Question: I am making a small Swing application and have a JTextarea where I want a part of the text to be highlighted.
When I start my appl. the line that I indicated to be highlighted is highlighted by the method "highlight()"
'''
public static void highlight() {
uihw.getTa().setSelectionStart(indexTxt[pencil]);//uihw is the ui instvar that has the jTextarea
uihw.getTa().setSelectionEnd(indexTxt[pencil]+lines[pencil].length());
}
'''
As seen here:
Now, the moment I hit a Button ,it should select the next item below and highlight it.
'''
public static void buttonClicked(String f){
if (pencil!=lines.length-1){
pencil++;
}
highlight();
}
'''
And this is where the highlighting stops working.
I can go through the list up until the end (so I am sure the selection is actually done) but the text isn't highlighted anymore.
Any ideas on the why? Or suggestions for a better implementation of my highlighting feature?
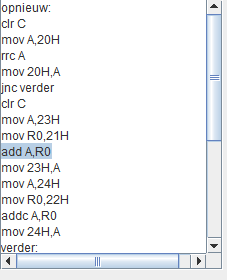
Answer: Selections may not be visible if the component loses focus. Instead you can use the Highlighter of the Component:
'''
HighlightPainter highlightPainter = DefaultHighlighter.DefaultHighlightPainter(Color.BLUE);//
Highlighter highlighter = textArea.getHighlighter();
highlighter.addHighlight(start, end, highlightPainter);
'''
If you wish the color to be the same as a selection color, you can use
'''
HighlightPainter highlightPainter = DefaultHighlighter.DefaultPainter;
'''
or specify the selection color via the Look and feel
'''
HighlightPainter highlightPainter = DefaultHighlighter.DefaultHighlightPainter(UIManager.getColor("TextArea.selectionBackground"));
'''